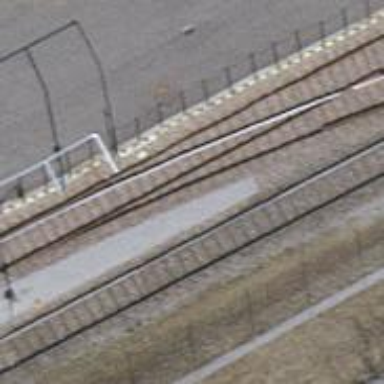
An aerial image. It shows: Single railway spur track.